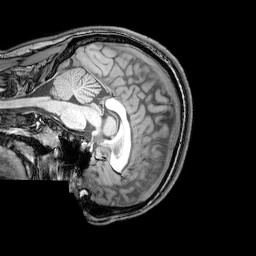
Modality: T1w
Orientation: sagittal
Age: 21
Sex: male
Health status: healthy
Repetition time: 0.081 s
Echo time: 0.037 s